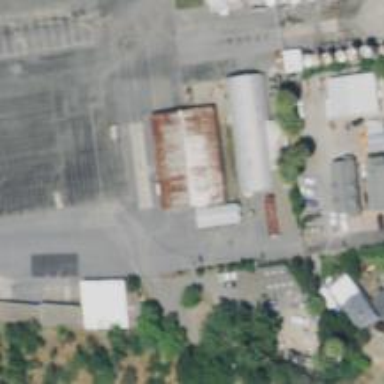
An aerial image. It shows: Industrial building.